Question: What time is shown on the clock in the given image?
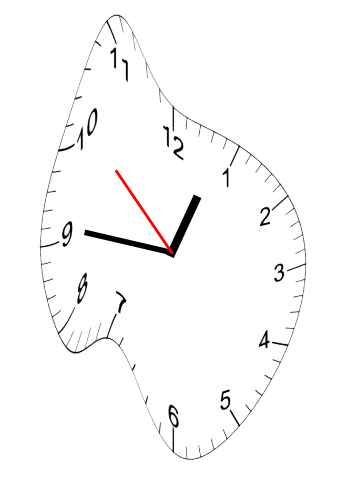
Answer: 12:45:52